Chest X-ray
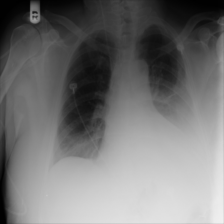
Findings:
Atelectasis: positive
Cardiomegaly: negative
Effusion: positive
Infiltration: negative
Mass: negative
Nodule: negative
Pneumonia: negative
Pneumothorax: negative
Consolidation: negative
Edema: negative
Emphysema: negative
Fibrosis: negative
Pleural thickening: negative
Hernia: negative